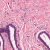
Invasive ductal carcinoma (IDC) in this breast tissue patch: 0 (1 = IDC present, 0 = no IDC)